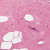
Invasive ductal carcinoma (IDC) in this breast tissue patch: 0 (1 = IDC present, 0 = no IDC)